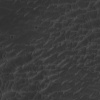
Atmospheric dust classification: not_dusty